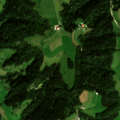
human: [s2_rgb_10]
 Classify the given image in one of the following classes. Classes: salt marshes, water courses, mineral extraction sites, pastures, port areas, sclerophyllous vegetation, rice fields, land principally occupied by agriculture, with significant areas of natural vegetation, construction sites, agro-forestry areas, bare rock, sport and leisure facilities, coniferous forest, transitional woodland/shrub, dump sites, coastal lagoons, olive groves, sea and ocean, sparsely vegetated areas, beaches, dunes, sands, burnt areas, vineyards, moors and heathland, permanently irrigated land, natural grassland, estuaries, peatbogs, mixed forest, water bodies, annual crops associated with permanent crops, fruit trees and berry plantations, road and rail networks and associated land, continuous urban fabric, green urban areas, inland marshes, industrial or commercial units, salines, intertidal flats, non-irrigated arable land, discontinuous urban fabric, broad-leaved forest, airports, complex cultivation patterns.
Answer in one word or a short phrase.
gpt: pastures, coniferous forest